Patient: sex M, age 46
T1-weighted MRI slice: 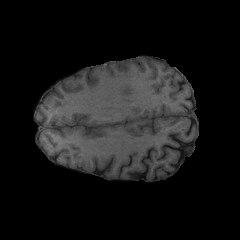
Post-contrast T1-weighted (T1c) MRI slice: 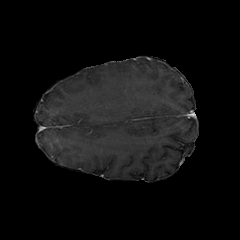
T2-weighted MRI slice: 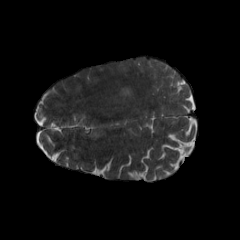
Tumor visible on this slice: yes
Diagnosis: Glioblastoma, IDH-wildtype
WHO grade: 4